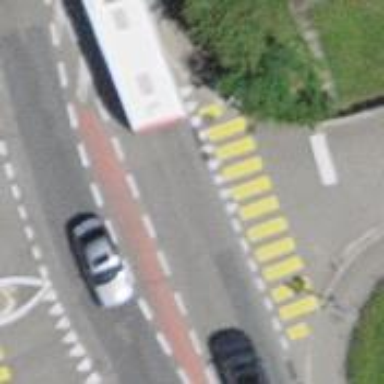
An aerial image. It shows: Road with traffic signals.